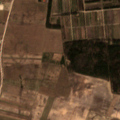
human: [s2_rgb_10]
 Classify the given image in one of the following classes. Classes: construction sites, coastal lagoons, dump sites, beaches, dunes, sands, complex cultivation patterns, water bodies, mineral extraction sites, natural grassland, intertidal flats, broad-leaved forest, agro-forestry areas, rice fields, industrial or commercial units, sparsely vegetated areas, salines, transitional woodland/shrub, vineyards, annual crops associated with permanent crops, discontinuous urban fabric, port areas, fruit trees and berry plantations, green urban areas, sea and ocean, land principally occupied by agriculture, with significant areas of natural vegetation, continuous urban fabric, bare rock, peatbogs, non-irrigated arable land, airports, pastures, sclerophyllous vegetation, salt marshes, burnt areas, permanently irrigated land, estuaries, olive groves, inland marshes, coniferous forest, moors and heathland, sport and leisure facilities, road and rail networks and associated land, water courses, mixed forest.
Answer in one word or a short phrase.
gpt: non-irrigated arable land, complex cultivation patterns, mixed forest, transitional woodland/shrub